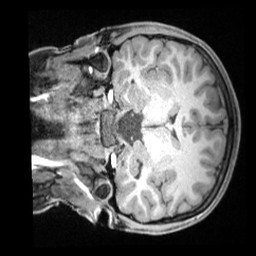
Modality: T1w
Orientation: coronal
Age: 19
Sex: female
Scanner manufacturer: siemens
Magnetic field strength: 3 T
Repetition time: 1.68 s
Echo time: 0.00188 s